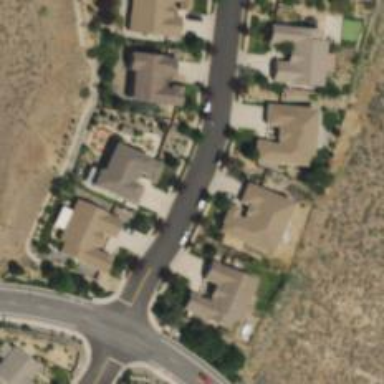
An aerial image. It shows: Residential road with asphalt surface and separate sidewalk.